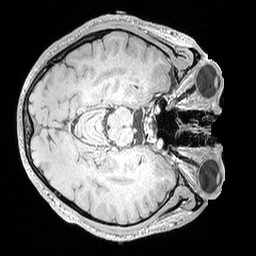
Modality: MP2RAGE
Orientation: axial
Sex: male
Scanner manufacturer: siemens
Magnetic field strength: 3 T
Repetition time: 5 s
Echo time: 0.00292 s